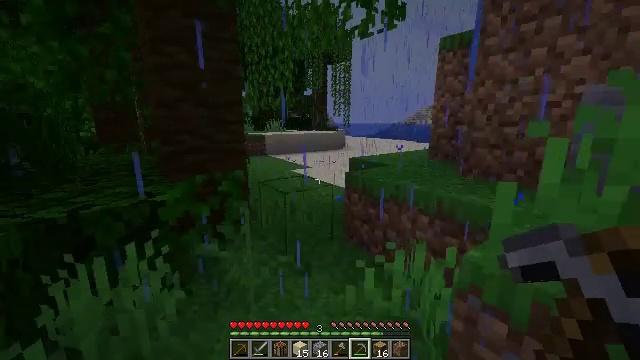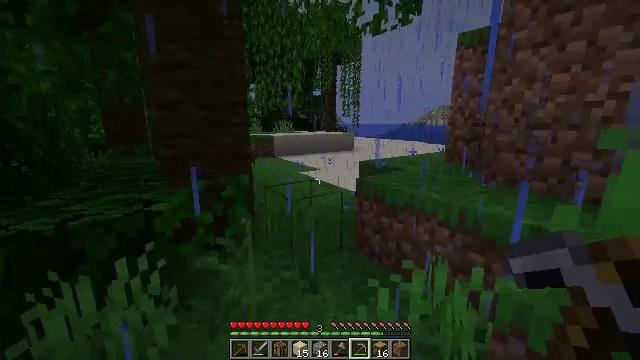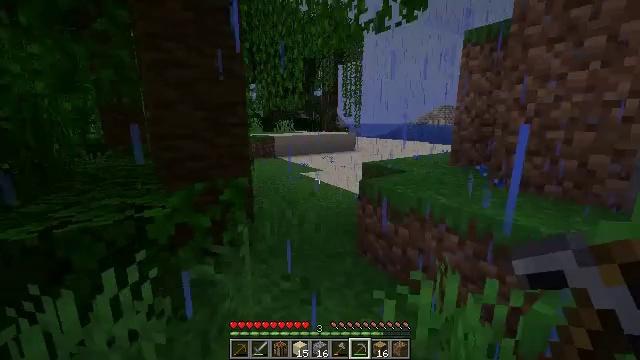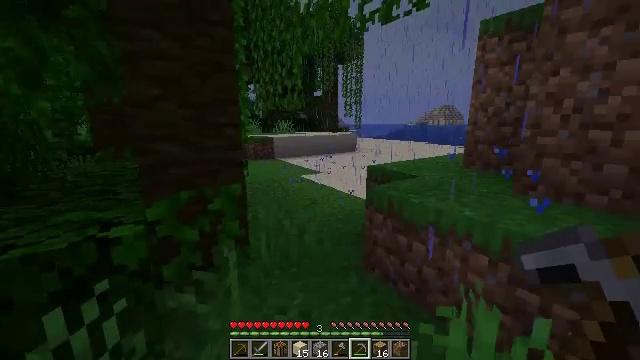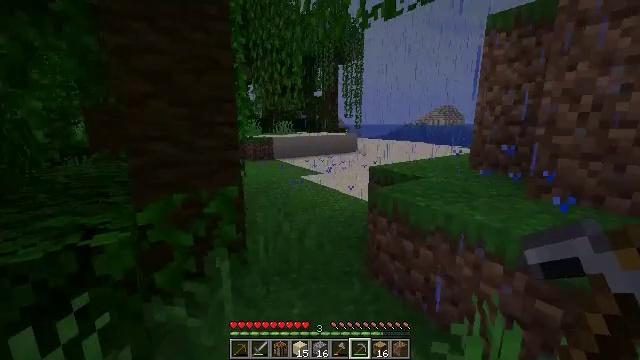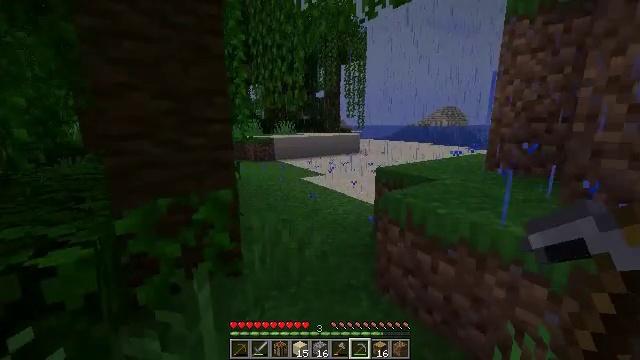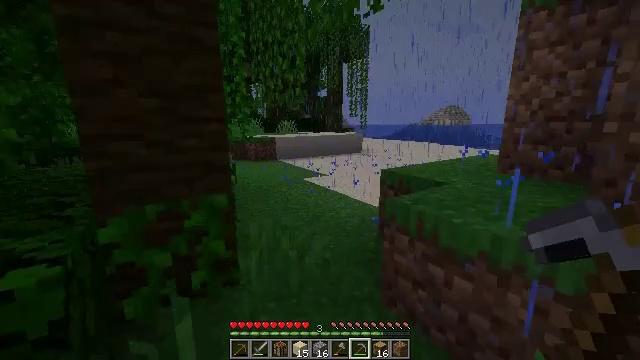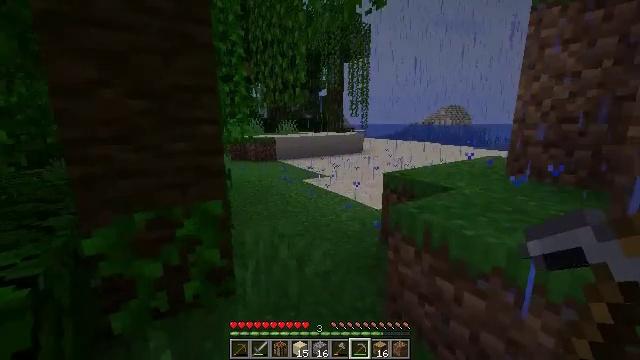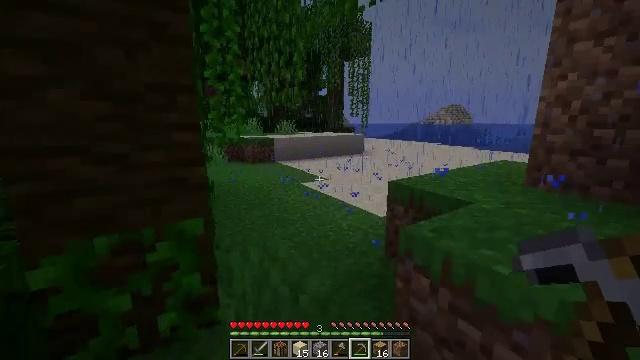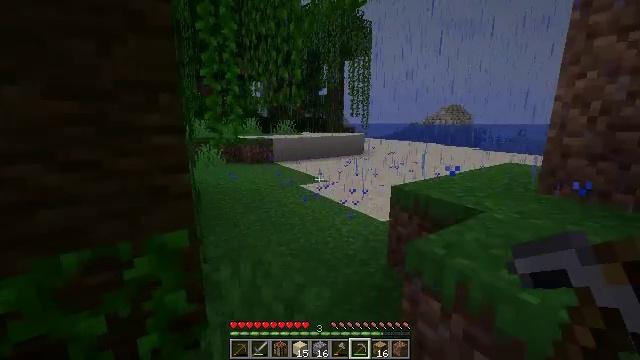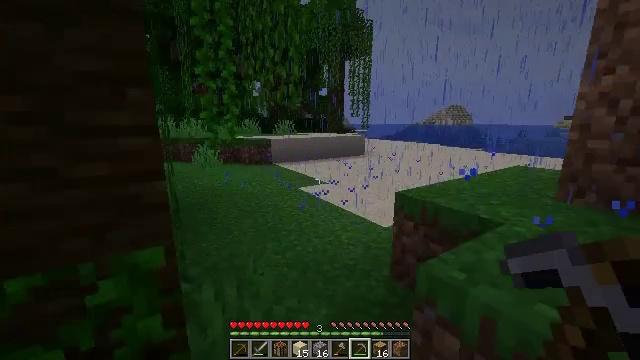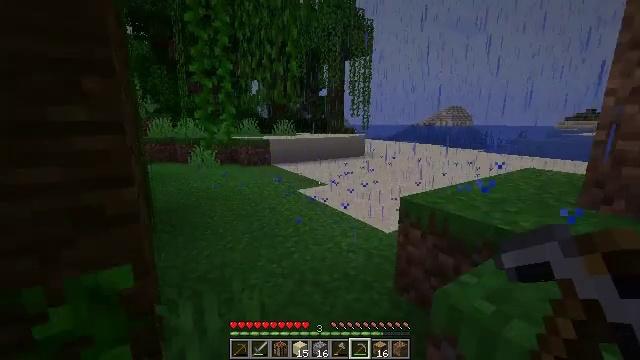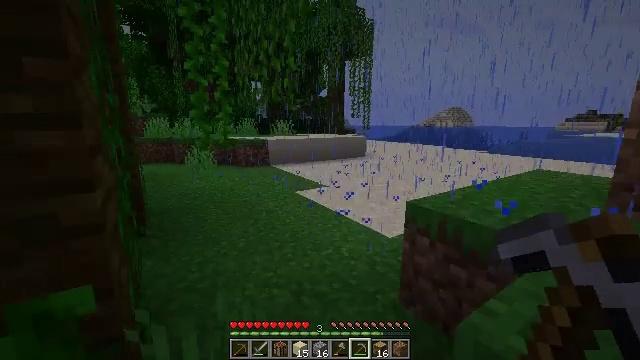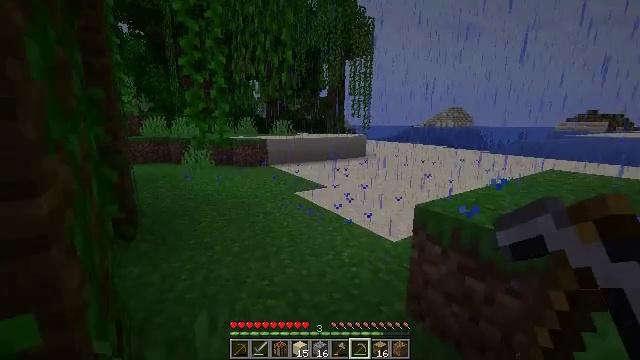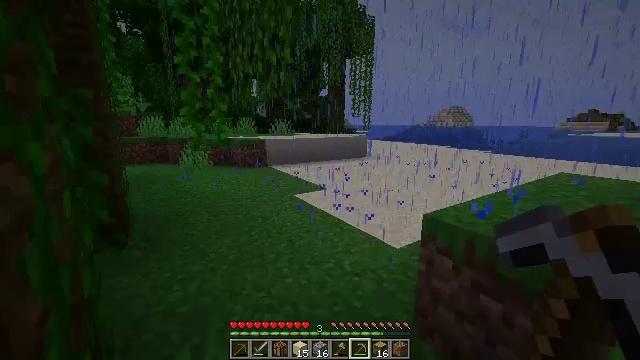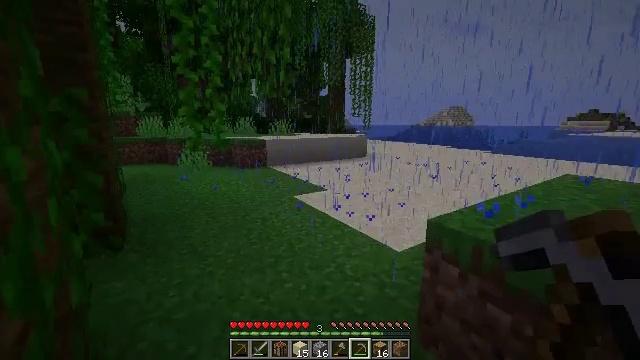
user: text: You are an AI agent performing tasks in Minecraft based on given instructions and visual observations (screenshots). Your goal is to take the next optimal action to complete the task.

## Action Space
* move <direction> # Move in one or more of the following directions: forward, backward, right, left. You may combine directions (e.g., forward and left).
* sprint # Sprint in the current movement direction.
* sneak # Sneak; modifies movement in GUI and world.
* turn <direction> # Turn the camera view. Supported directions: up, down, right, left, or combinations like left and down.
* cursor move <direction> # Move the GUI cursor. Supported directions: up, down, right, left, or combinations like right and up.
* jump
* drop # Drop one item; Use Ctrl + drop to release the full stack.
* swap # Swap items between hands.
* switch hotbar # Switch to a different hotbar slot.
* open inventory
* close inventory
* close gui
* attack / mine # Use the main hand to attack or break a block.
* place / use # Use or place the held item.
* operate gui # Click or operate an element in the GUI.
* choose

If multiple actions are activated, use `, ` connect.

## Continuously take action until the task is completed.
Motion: motion action
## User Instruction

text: Collect jungle leaves by breaking them.
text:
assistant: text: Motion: move forward, turn left
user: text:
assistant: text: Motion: move forward
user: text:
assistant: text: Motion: move forward
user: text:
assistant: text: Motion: move forward
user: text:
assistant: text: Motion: move forward
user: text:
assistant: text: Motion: move forward
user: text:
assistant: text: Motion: move forward
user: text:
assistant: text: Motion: move forward
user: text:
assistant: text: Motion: move forward
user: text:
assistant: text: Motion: move forward
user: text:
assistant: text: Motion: move forward
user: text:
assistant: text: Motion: move forward
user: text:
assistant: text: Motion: move forward
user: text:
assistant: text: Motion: move forward
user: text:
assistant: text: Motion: move forward
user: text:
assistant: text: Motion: move forward
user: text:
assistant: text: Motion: move forward
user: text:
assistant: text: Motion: move forward
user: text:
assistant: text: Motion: move forward
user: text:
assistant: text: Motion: move forward
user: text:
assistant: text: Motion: move forward
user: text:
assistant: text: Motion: move forward
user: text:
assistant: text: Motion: move forward
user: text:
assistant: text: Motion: move forward, turn left
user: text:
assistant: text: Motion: move forward, turn left and up
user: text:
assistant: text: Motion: move forward, turn left and up
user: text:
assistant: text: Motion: move forward, turn left
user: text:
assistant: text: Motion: move forward, turn left
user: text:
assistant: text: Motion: move forward, turn left
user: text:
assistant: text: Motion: move forward, turn left